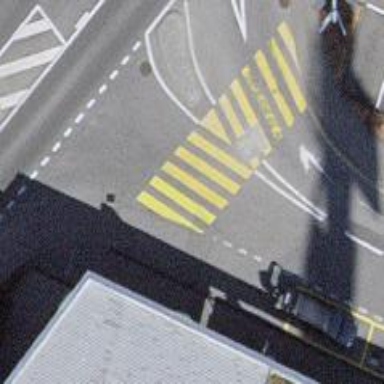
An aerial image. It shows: Marked crossing with zebra stripes on the road.